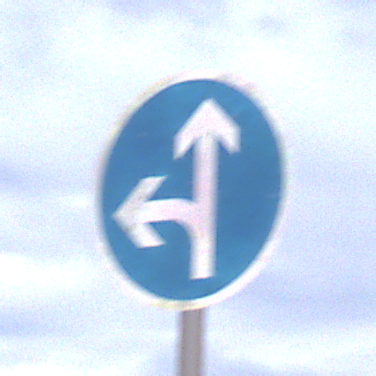
Verkehrszeichen: VorgeschriebeneFahrtrichtungGeradeausOderLinks
Umgebung: Outdoor, Urban
Tageszeit: Midday
Wetter: Overcast
Licht: Natural
Jahreszeit: NotSpecified
Kontrast: LowContrast